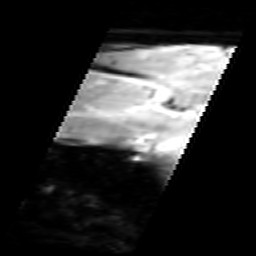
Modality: inplaneT2
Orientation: sagittal
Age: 28
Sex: female